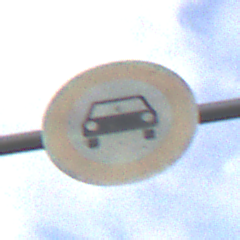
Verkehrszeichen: VerbotKraftwagen
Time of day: MorningAfternoon
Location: Outdoor (Suburban)
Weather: PartlyCloudy
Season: NotSpecified
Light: Natural